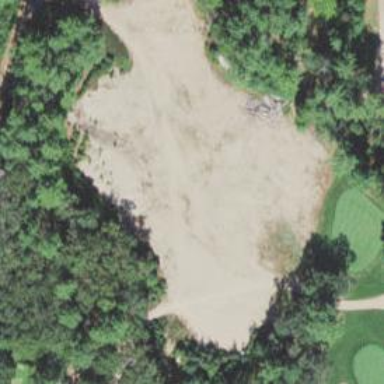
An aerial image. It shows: Path designated for golf carts.